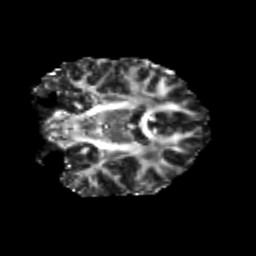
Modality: FA
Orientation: coronal
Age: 25
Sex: female
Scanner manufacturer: siemens
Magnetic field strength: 3 T
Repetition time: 3.5 s
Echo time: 0.104 s